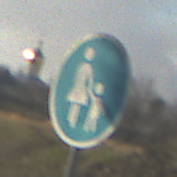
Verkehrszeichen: Gehweg
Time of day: MorningAfternoon
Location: Outdoor (Nature)
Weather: Clear
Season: NotSpecified
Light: Natural